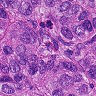
Metastatic tissue present: yes